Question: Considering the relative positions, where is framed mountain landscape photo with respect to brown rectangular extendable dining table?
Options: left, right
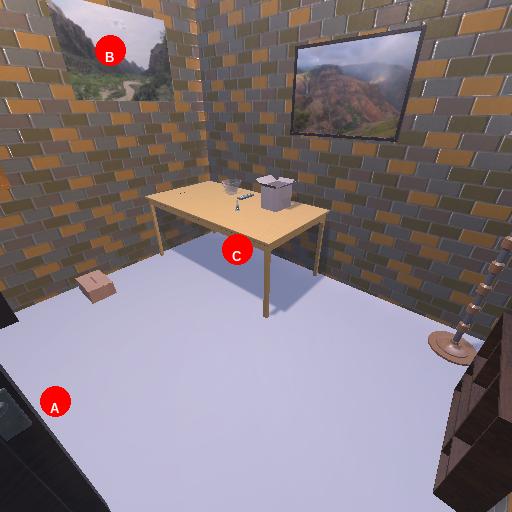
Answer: left